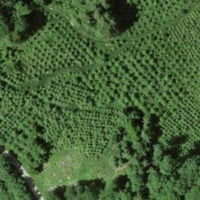
EUNIS habitat code: 43
Species observed at this site:
Agrostis capillaris
Sorbus aucuparia